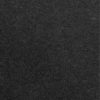
Label: dusty